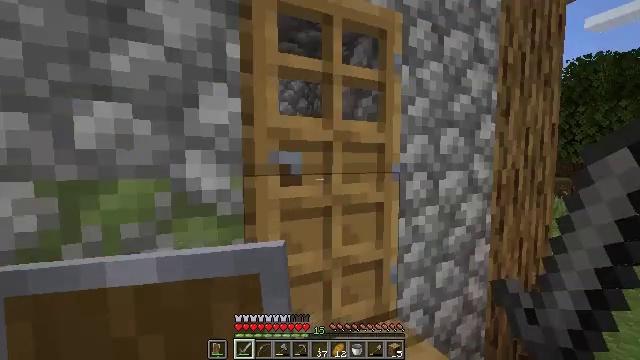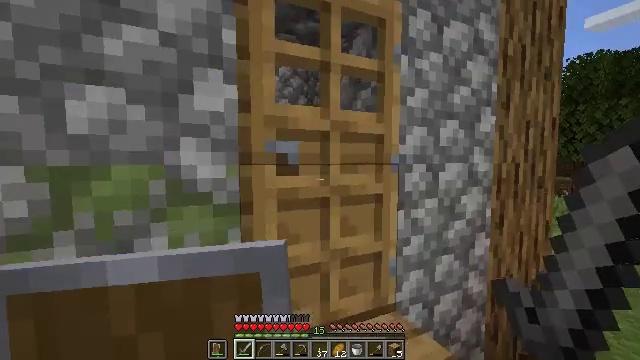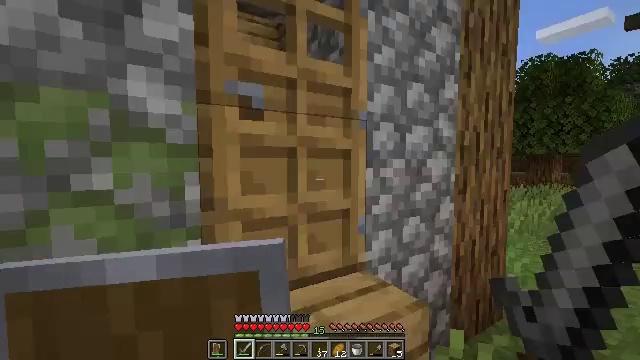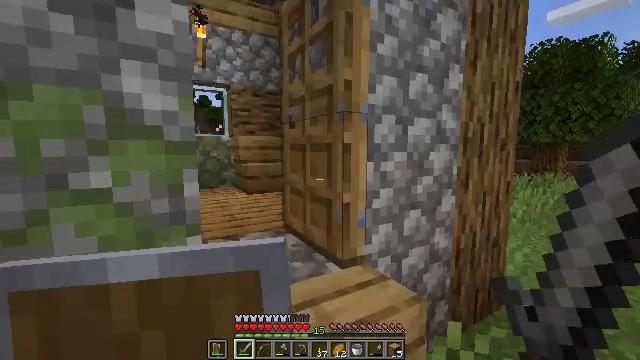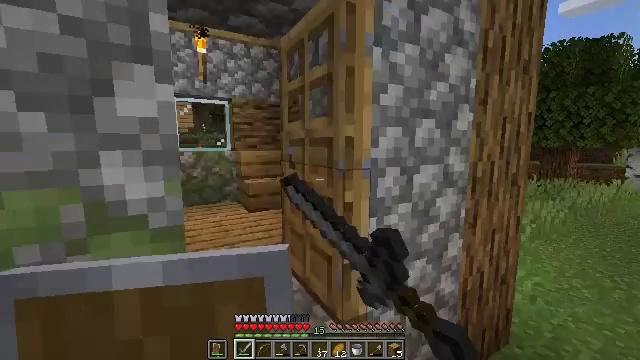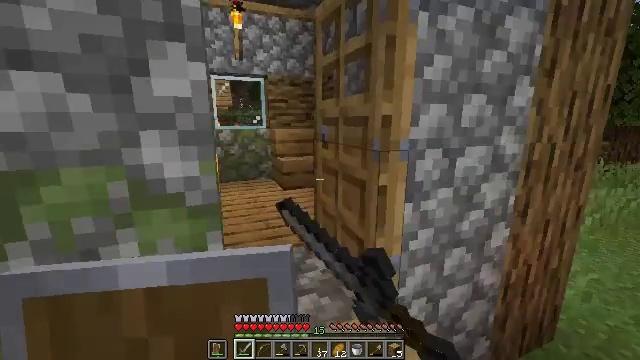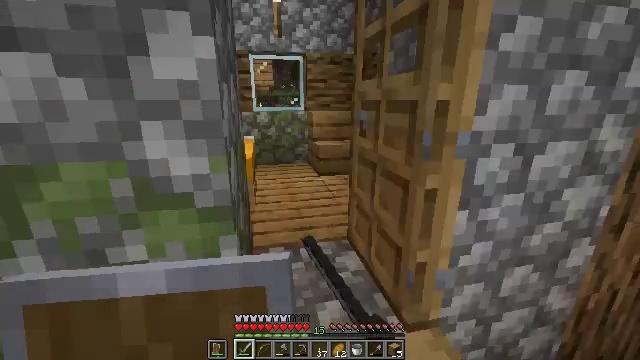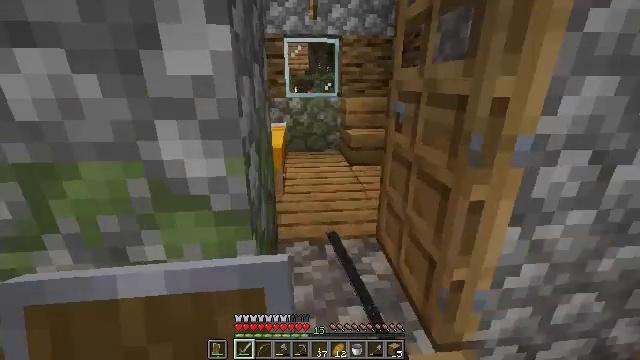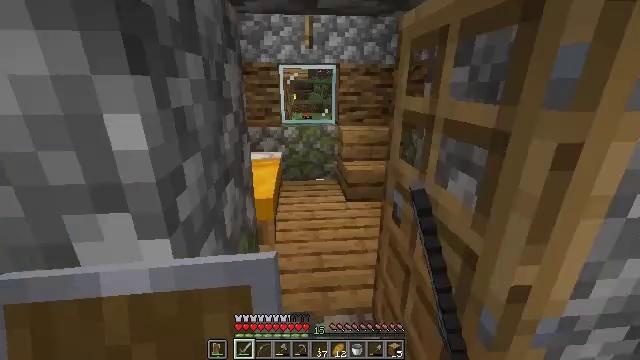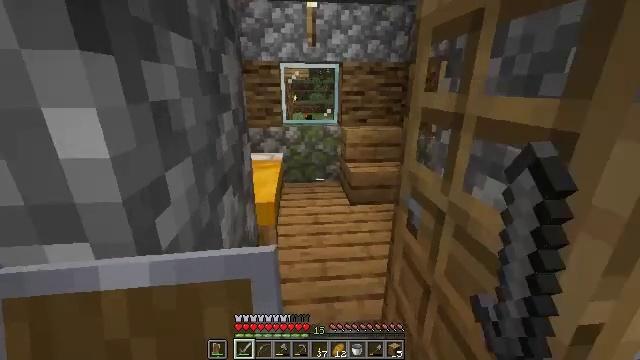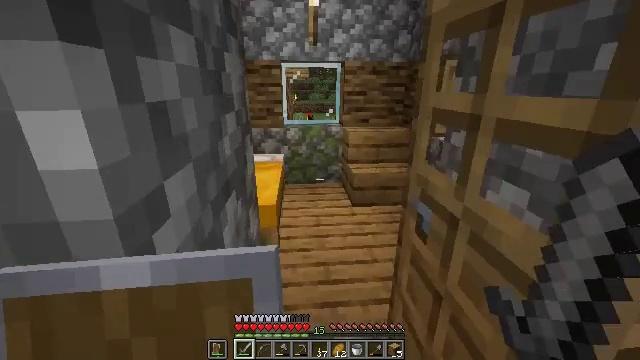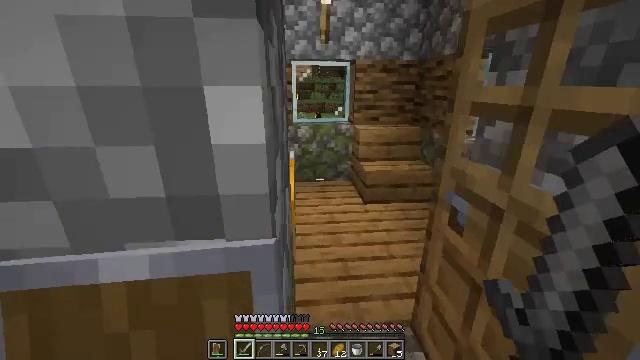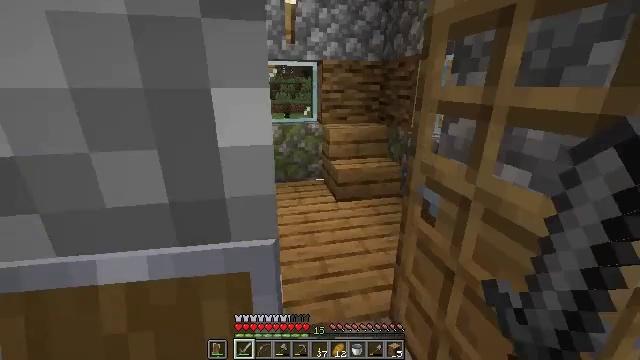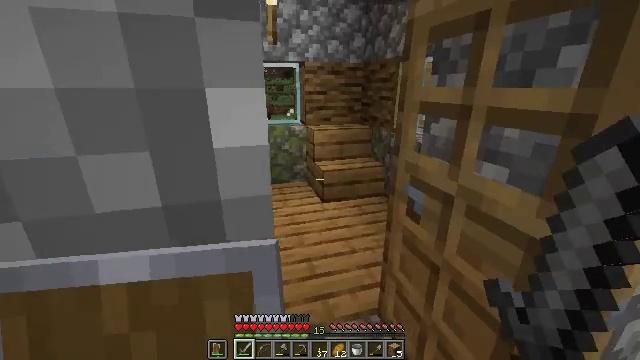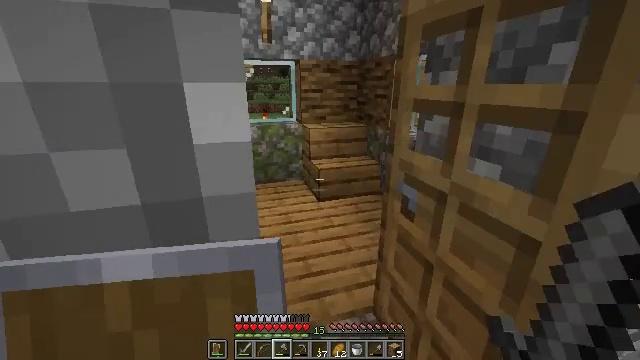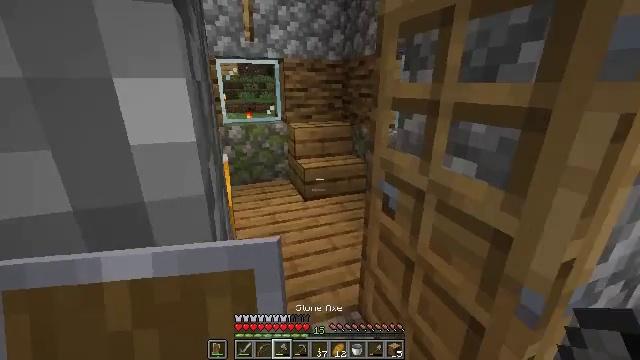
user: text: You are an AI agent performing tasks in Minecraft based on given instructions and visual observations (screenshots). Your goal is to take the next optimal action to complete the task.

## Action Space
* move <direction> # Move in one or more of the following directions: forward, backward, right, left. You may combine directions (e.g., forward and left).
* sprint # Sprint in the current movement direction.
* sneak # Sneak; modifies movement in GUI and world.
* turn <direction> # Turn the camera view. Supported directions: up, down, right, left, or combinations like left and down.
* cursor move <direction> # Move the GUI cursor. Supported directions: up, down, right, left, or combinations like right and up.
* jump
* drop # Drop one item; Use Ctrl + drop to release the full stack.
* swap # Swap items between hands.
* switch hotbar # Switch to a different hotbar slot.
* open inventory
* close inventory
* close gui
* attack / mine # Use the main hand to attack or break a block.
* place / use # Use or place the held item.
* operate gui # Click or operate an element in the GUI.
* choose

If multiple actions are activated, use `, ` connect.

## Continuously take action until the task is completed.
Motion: motion action
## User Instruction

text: Mine oak stairs.
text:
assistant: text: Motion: move forward
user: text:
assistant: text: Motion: move forward, turn right
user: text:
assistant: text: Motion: move forward, turn down, use / place
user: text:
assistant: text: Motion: move forward, turn left, use / place
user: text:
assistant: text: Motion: move forward, turn left and down
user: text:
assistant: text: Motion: move forward, turn left and down
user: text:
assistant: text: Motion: move forward, turn left and down
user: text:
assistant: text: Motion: move forward
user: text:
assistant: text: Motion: move forward and move left
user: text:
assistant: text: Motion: move forward and move left
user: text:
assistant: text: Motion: move forward and move left
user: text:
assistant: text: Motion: move forward, turn right
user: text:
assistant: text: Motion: move forward, turn right
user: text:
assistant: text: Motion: move forward, switch to hotbar 3
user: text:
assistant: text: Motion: move forward, turn right, switch to hotbar 3
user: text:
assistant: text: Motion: move forward, turn right, switch to hotbar 3
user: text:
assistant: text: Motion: move forward
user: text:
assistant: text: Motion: move forward
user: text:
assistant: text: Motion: move forward, turn left and up
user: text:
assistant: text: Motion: move forward and move left, turn left
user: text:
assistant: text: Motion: move forward and move left
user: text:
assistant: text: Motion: move forward and move left, turn right
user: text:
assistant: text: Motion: move forward, turn right
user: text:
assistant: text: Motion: move forward
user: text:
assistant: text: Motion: move forward, turn left and down
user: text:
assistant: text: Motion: move forward, turn down, attack / mine
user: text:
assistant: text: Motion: move forward, turn down, attack / mine
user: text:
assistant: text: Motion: turn down, attack / mine
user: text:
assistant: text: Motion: attack / mine
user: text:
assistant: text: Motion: attack / mine